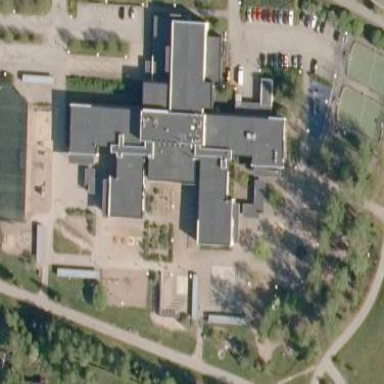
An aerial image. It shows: School.